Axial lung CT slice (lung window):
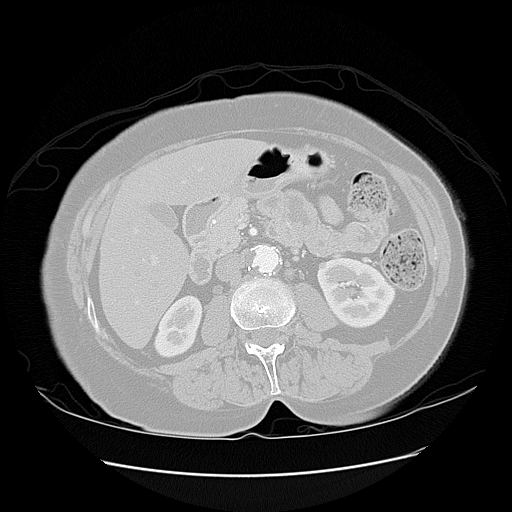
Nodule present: no